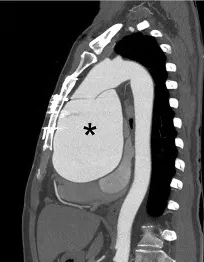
The preoperative computerized tomography angiography (B) confirmed a giant aortic root aneurysm (asterisk) bulging against the sternum.
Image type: radiology (ct)